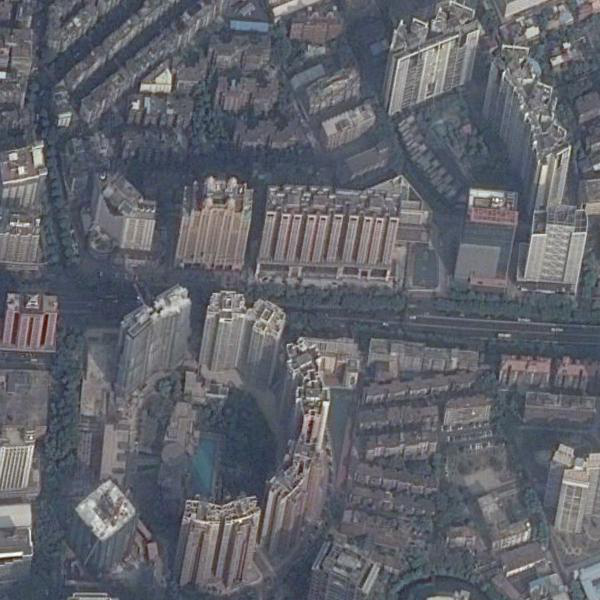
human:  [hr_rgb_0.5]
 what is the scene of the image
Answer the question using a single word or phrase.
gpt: commercial